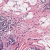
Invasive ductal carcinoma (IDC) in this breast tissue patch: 0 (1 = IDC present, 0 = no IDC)